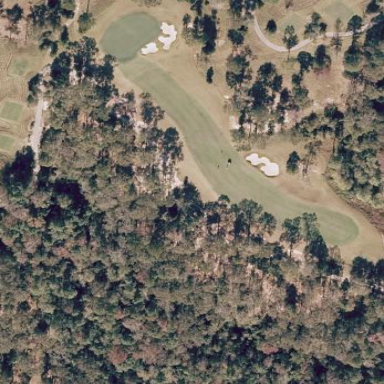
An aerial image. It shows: Golf rough area.